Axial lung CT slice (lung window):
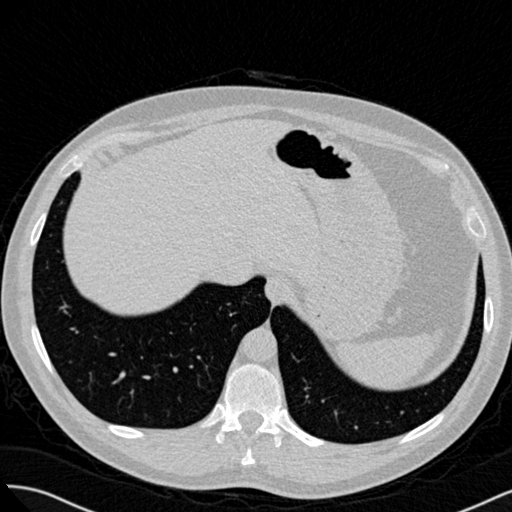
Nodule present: no